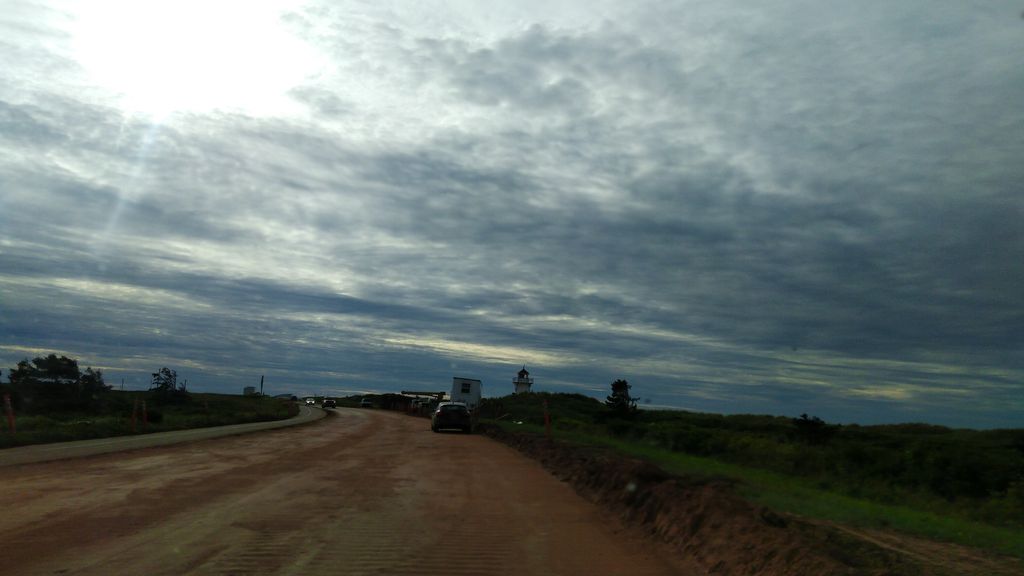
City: charlottetown